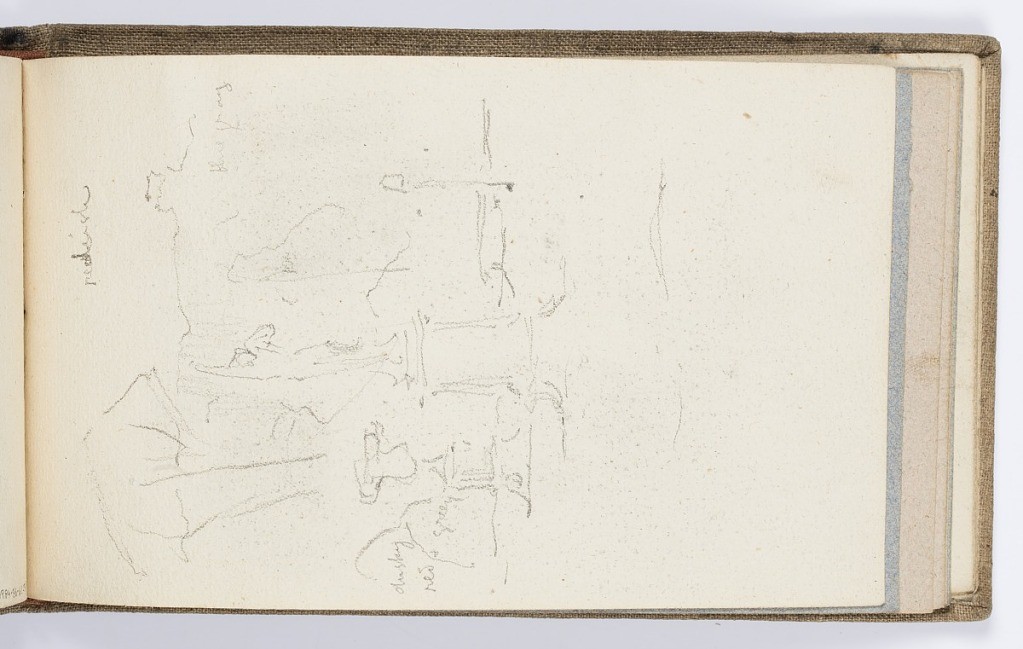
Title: Sketchbook Page: Statue on Pedestal
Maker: Kenyon Cox, American, 1856–1919
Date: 1877–78
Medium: Graphite on laid paper
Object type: Sketchbook folio
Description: Recto: Sculpture of a figure on a pedestal, with urn and trees in background.
Verso: Bust of nude woman, gazing toward the left.